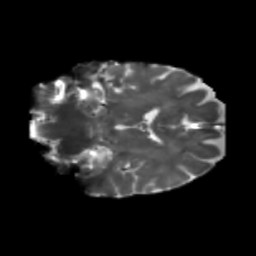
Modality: T2w
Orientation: coronal
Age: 71
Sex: female
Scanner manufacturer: siemens
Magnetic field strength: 3 T
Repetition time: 5.47 s
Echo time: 0.0854 s